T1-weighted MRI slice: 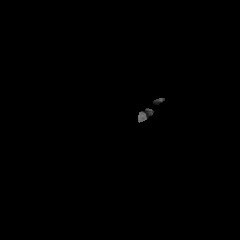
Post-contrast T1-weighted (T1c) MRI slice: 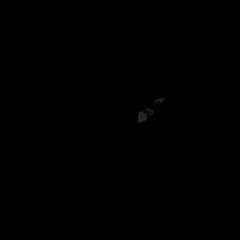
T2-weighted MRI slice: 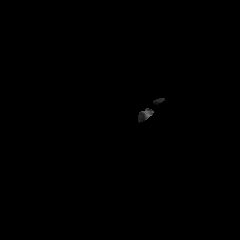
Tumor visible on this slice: no